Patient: sex F, age 58
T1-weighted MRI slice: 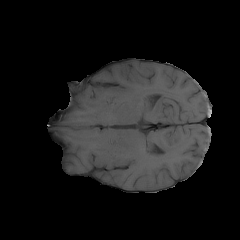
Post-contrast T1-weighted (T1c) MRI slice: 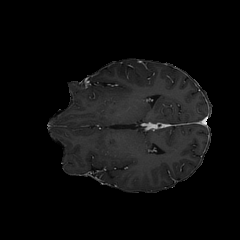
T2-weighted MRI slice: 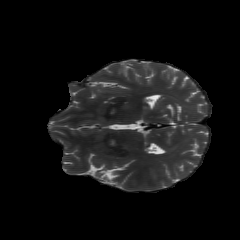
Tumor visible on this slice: no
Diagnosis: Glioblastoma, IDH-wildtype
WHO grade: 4